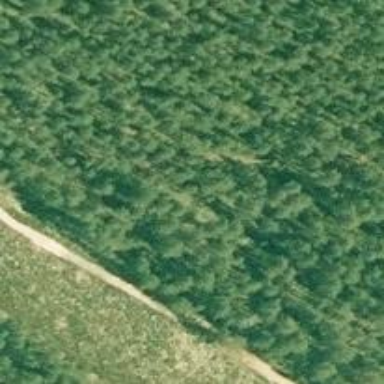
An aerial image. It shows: Path.